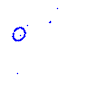
Particle: pion